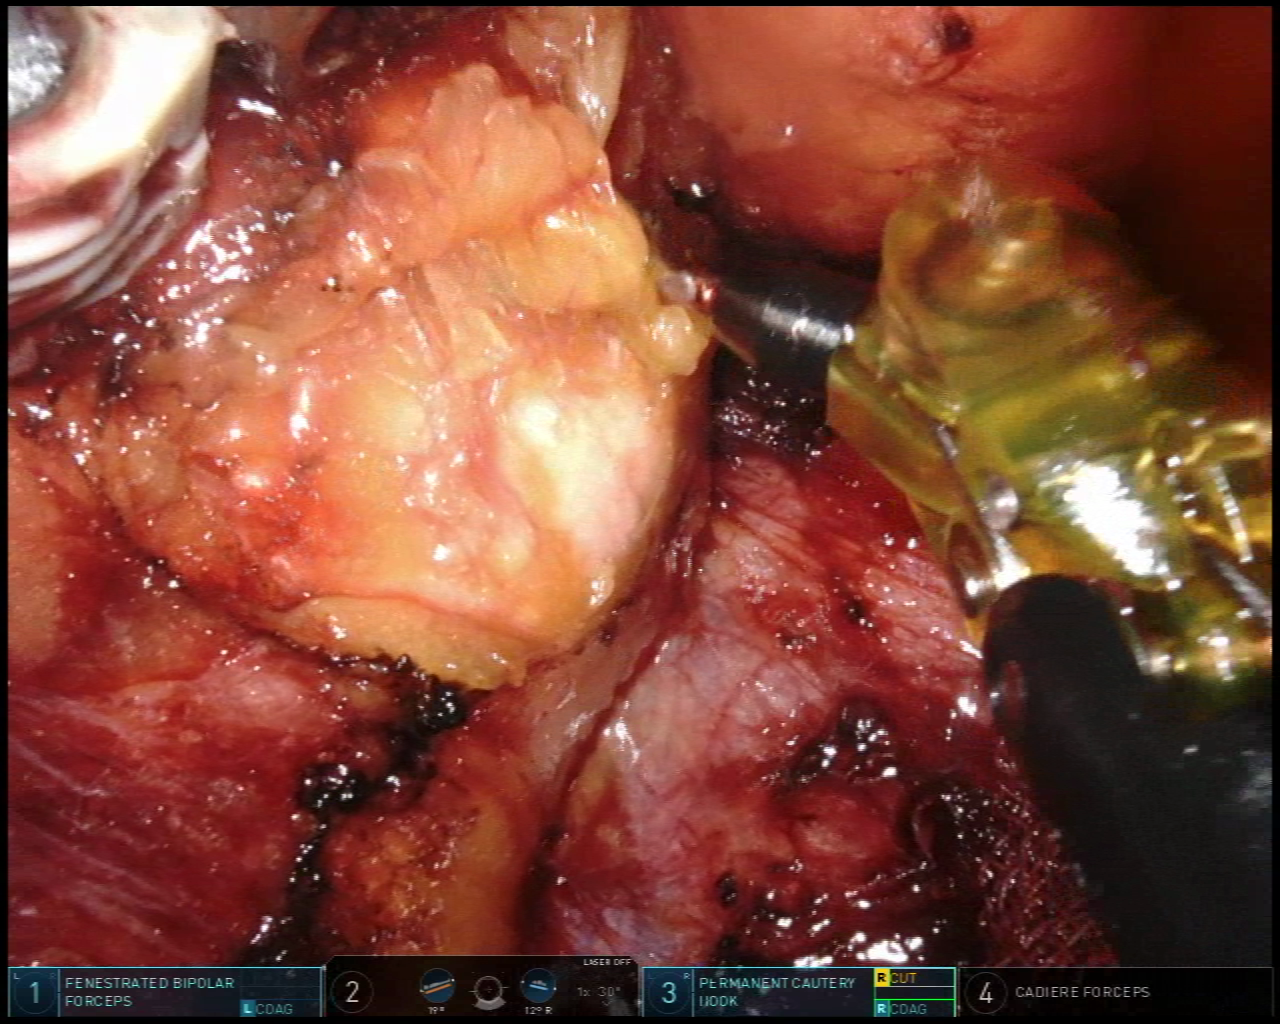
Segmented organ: pancreas
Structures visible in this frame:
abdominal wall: no
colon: no
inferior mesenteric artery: no
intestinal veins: no
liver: no
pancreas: yes
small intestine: no
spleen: no
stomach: no
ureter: no
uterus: no
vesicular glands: no